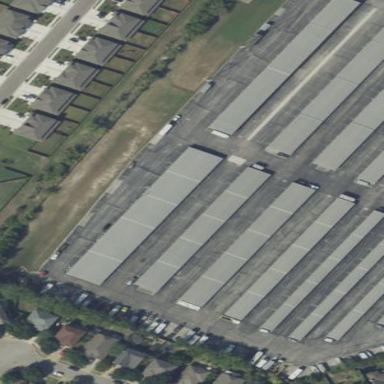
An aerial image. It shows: Building housing storage rental shop.